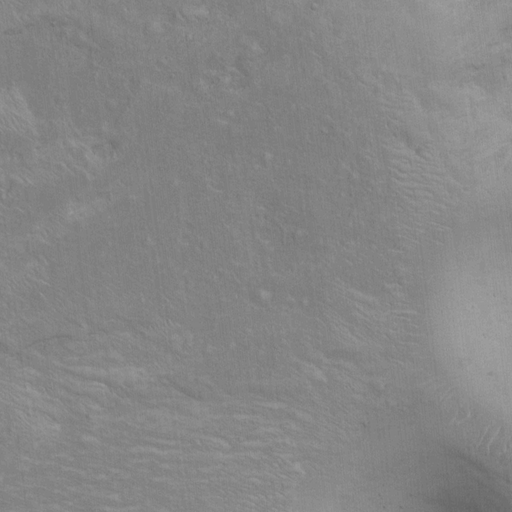
Objects detected: cone, cone, cone